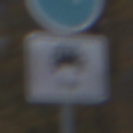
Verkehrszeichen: MehrfachbesetzePersonenkraftwagenFrei
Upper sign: Busssonderstreifen
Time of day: SunriseSunset
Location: Outdoor (Nature)
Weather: PartlyCloudy
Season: Autumn
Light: Natural